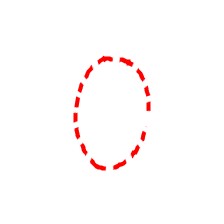
Shape: circle